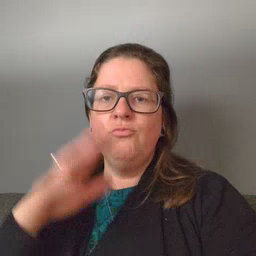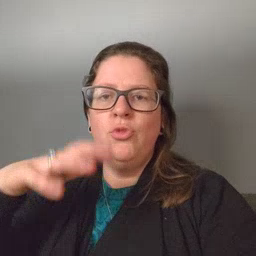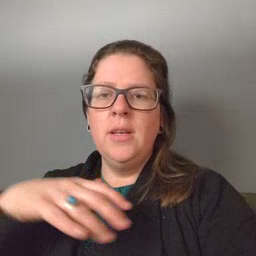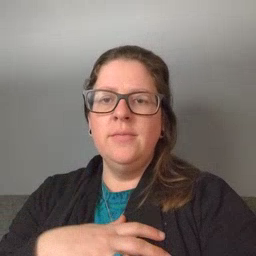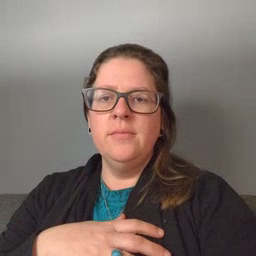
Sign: rain